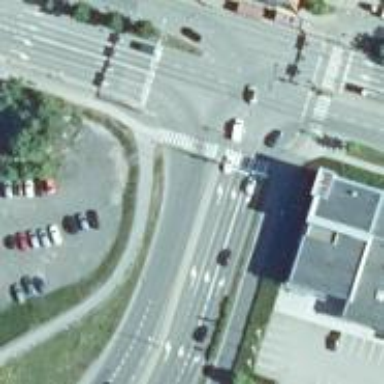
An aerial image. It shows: Road with "give way" sign.